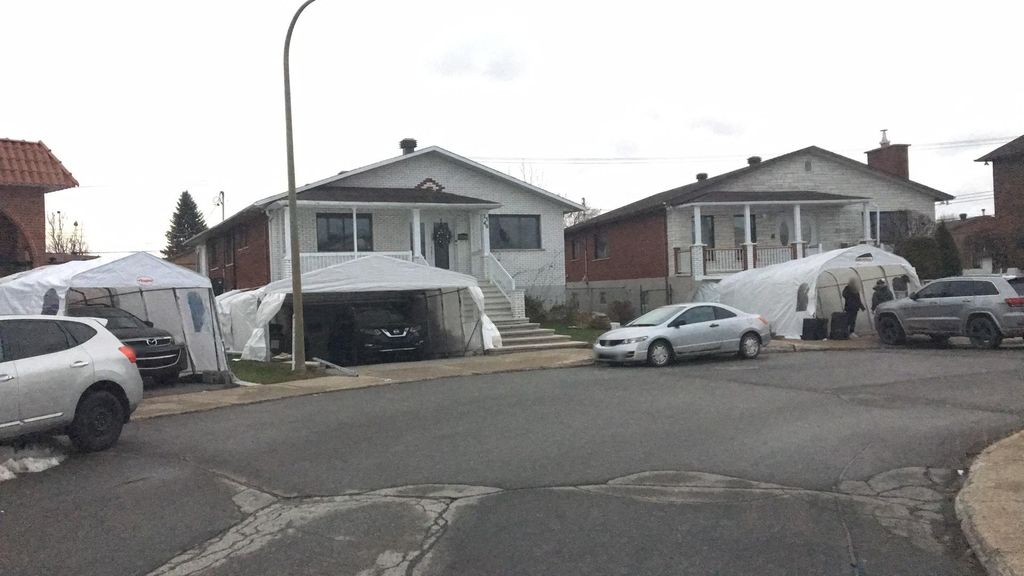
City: montreal